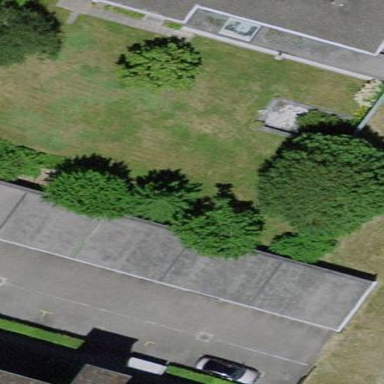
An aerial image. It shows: Group of garages.